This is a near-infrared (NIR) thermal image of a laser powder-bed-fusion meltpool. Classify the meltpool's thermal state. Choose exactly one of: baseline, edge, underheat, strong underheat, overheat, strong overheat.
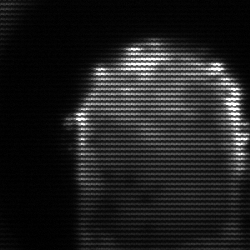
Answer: baseline